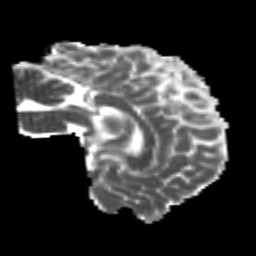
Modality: MD
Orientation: sagittal
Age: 25
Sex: male
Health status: healthy
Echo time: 0.074 s